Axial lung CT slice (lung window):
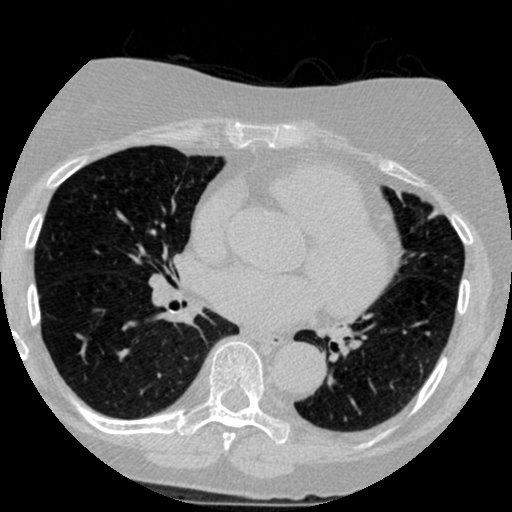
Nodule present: no